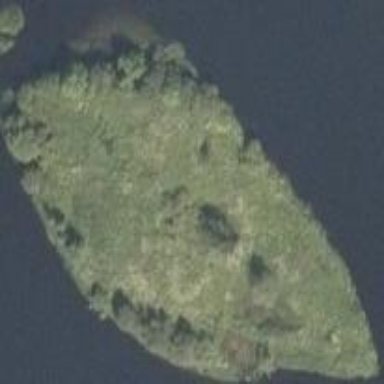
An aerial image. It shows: Islet.